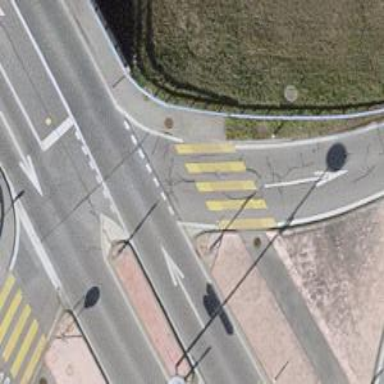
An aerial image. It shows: Uncontrolled zebra crossing with zebra markings.